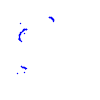
Particle: proton